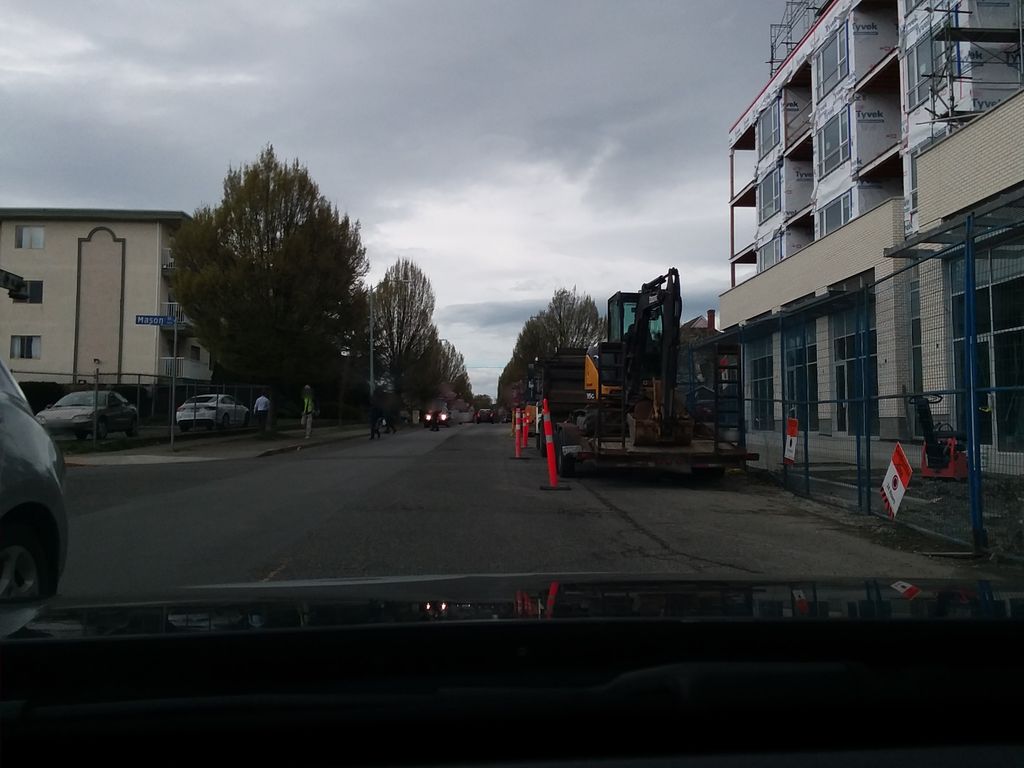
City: victoria